Question: i have created a JFrame in netbeans. But when i run the program, the Jframe size is too small.
here is my code.
'''
import javax.swing.JFrame;
public class Window {
private static void demo()
{
JFrame frame =new JFrame();
frame.setVisible(true);
}
public static void main(String[] args) {
javax.swing.SwingUtilities.invokeLater(new Runnable(){
public void run()
{
demo();
}
});
}
}
'''

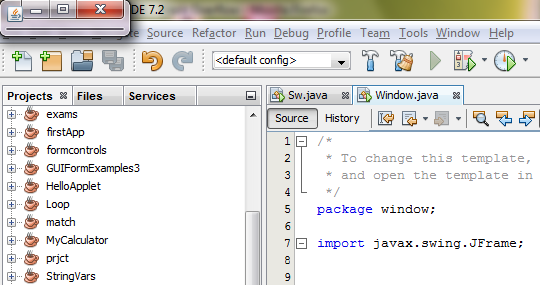
Answer: You can use 'frame.setSize(width, height)' in order to set its size or 'frame.setBounds(x, y, width, height)' for setting both the location and size.
A better choice would be to call 'frame.pack()' after you add some components to its content pane.